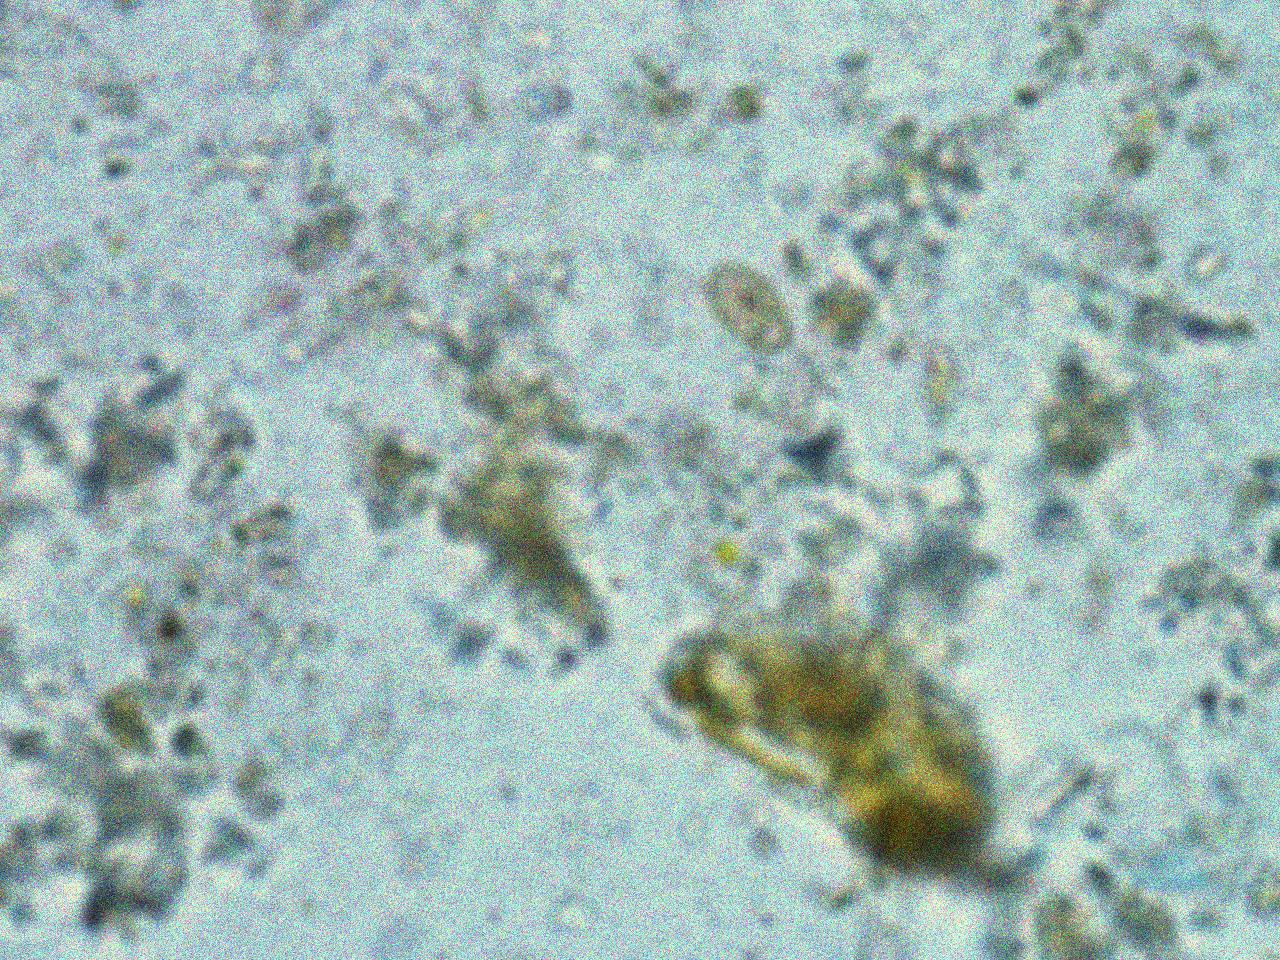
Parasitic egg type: Opisthorchis viverrine